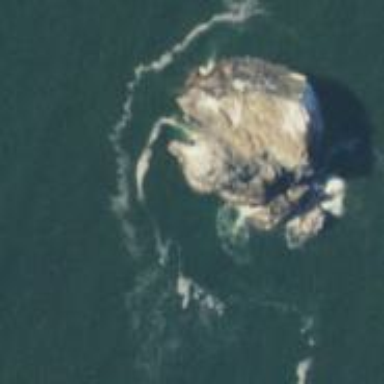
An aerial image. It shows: Islet located along the natural coastline.